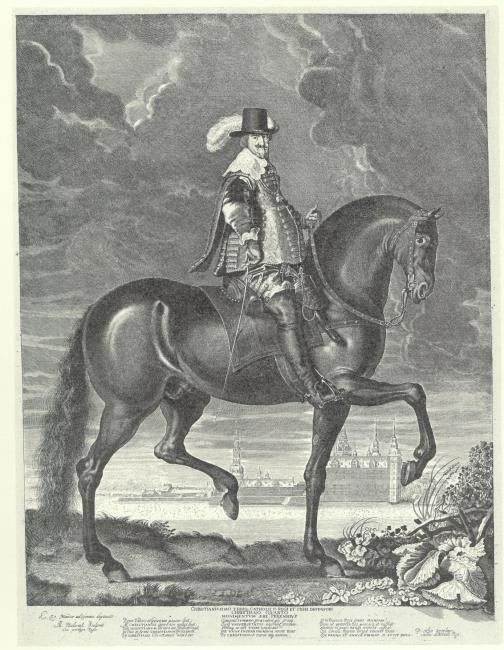
Title: Ruiterportret van Christiaan IV (1577-1648) voor Slot Frederiksborg
Artist: Albert Haelwegh
Earliest date: 1643
Latest date: 1644
Genre: reproductive print
Keywords: equestrian portrait, full-length portrait, body facing right, head frontal, moustache, hat, castle